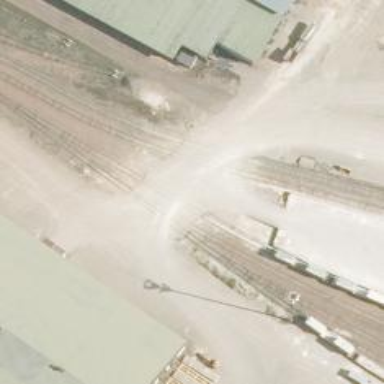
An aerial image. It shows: Railway spur service.